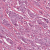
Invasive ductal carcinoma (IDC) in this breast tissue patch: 1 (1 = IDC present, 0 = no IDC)